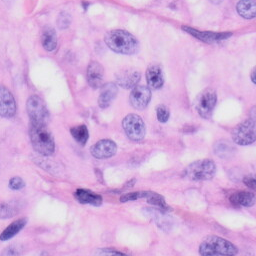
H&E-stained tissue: Skin